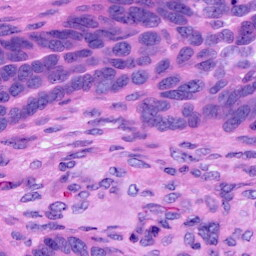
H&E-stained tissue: Ovarian